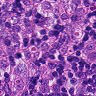
Metastatic tissue present: yes